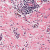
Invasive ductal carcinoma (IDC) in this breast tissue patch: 0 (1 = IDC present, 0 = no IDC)